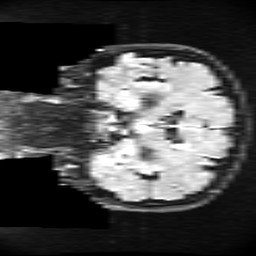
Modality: FLAIR
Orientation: coronal
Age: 62
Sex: female
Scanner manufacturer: ge
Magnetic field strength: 3 T
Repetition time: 11 s
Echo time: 0.1497 s